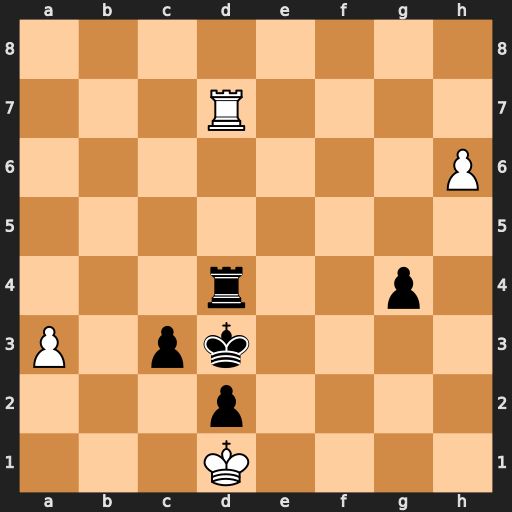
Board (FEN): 8/3R4/7P/8/3r2p1/P1pk4/3p4/3K4
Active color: w
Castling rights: -
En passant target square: -
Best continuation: Rxd4+ Kxd4 Ke2 c2 Kxd2 g3 h7 c1=Q+ Kxc1 g2 h8=Q+